Field crop: maize
Growth stage: 2
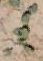
Species: convolvulus